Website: home-depot
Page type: customer-info-address
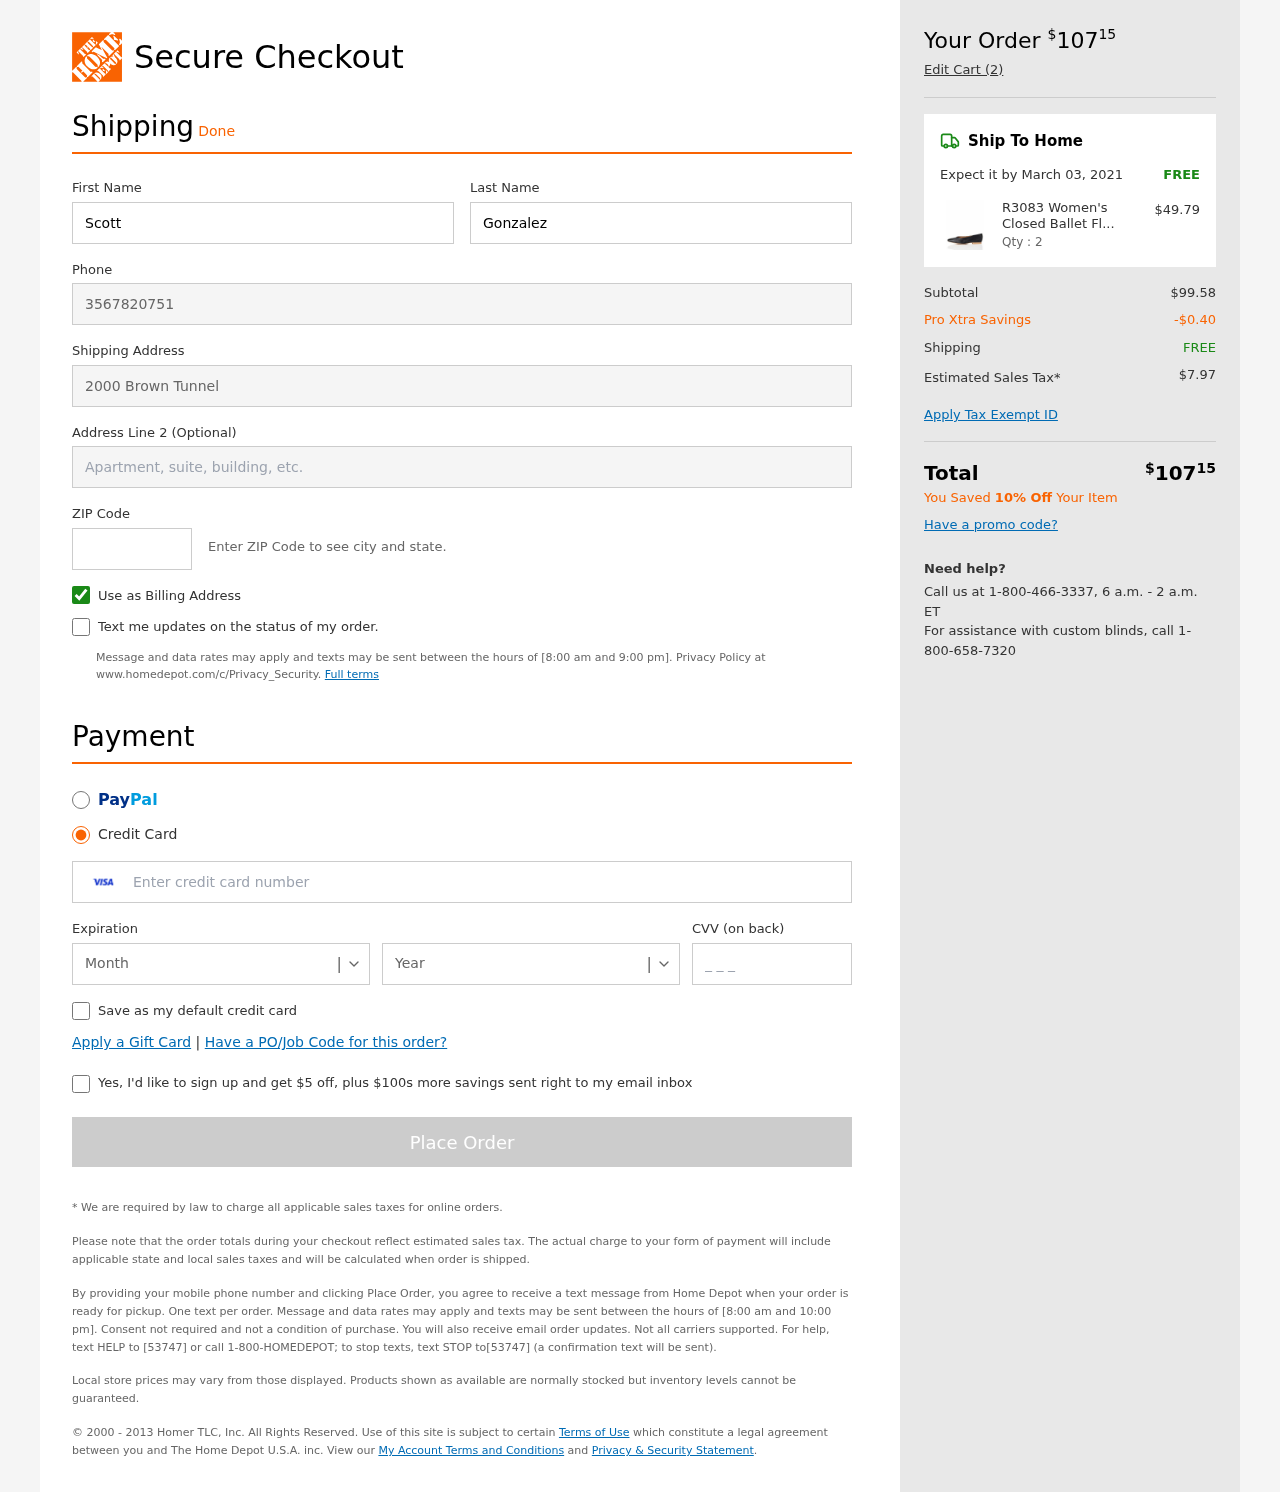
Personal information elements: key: PII_CARD_CVV
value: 828
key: PII_CARD_EXPIRY_MONTH
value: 09
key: PII_CARD_EXPIRY_YEAR
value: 29
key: PII_CARD_NUMBER
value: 4693 2202 1170 0826
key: PII_FIRSTNAME
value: Scott
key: PII_LASTNAME
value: Gonzalez
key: PII_PHONE
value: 3567820751
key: PII_POSTCODE
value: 84087
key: PII_STREET
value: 2000 Brown Tunnel Suite 481
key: PII_STREET2
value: Apt. 279
Product elements: key: PRODUCT1_NAME
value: R3083 Women's Closed Ballet Flats, Black, 37 eu
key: PRODUCT1_PRICE
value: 49.79
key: PRODUCT1_QUANTITY
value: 2
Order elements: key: ORDER_TOTAL
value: $10715
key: ORDER_NUM_ITEMS
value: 2
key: ORDER_DELIVERY_DATE
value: March 03, 2021
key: ORDER_SHIPPING_COST
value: FREE
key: ORDER_SUBTOTAL
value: $99.58
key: ORDER_DISCOUNT
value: -$0.40
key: ORDER_SHIPPING_COST2
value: FREE
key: ORDER_TAX
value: $7.97
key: ORDER_TOTAL2
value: $10715
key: ORDER_SAVINGS_MESSAGE
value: You Saved 10% Off Your Item